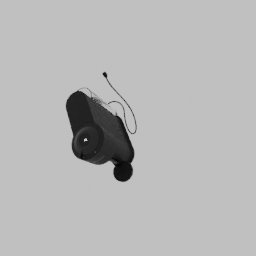
Label: appliances